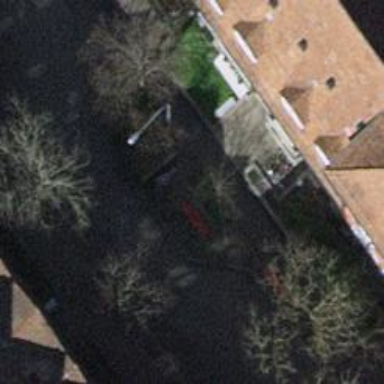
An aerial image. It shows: Red bench.